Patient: sex M, age 52
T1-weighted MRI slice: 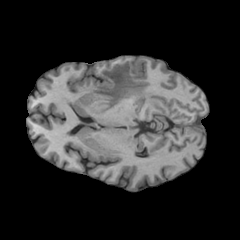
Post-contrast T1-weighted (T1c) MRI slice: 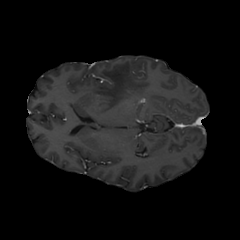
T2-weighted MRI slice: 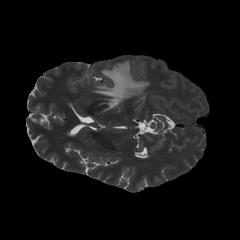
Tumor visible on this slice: yes
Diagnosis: Glioblastoma, IDH-wildtype
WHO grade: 4